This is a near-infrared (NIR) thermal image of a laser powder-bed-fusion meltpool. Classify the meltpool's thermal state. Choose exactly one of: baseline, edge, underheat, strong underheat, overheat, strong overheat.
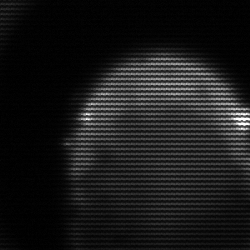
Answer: edge